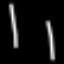
Label: line